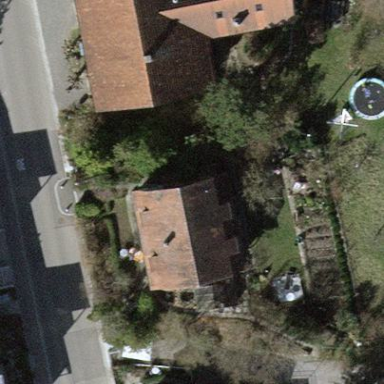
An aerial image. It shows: Detached building with gambrel roof design.